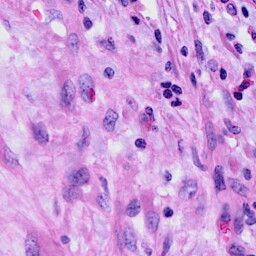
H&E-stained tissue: Cervix